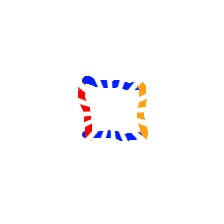
Shape: square